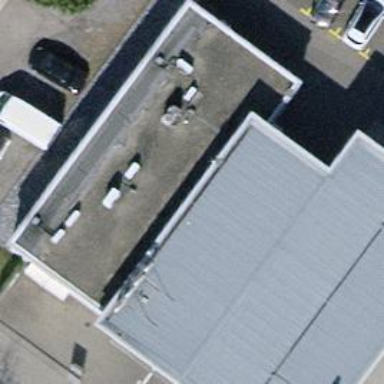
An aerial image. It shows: Convenience shop.